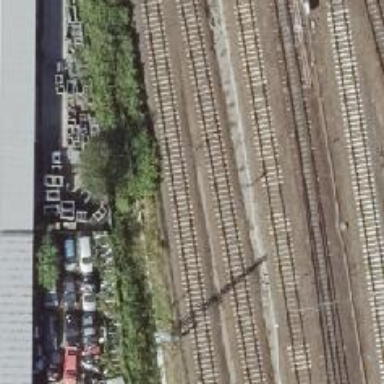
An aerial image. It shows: Railway signal.